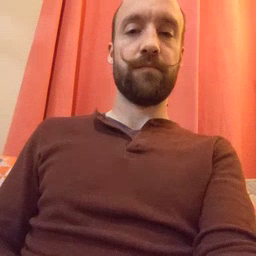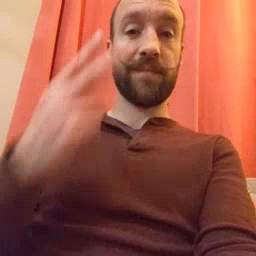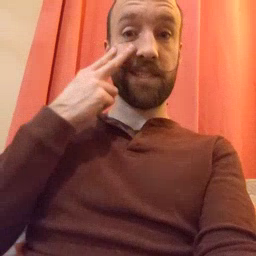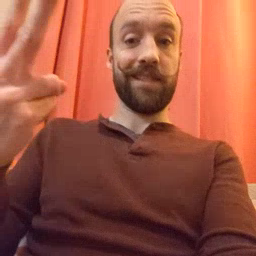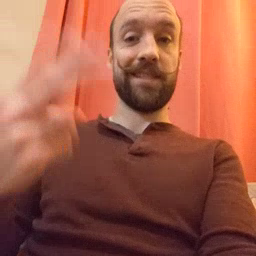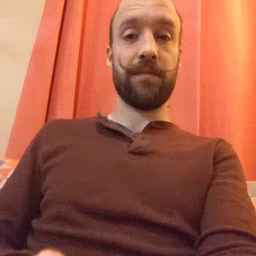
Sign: see